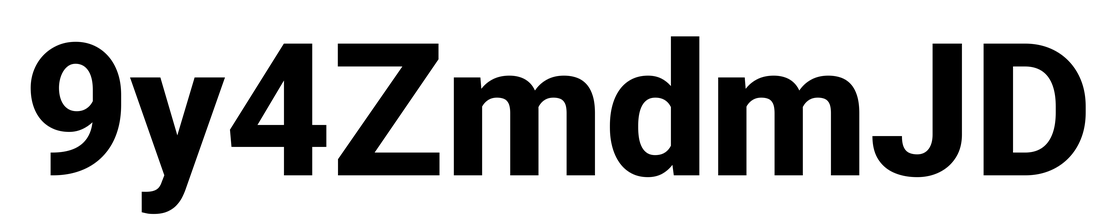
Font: Roboto_ExtraBold